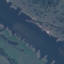
Label: River